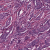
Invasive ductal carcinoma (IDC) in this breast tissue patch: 1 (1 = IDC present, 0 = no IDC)